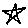
Label: star